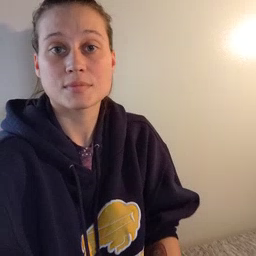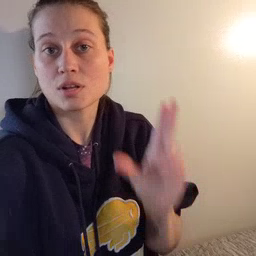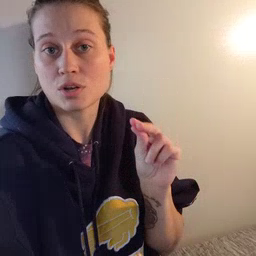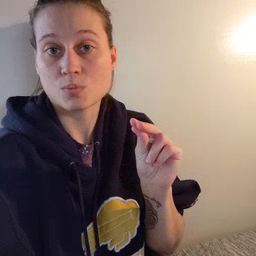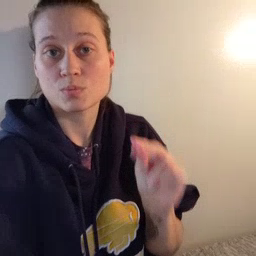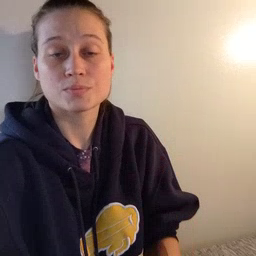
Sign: no